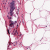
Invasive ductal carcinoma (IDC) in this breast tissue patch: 0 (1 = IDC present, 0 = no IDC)